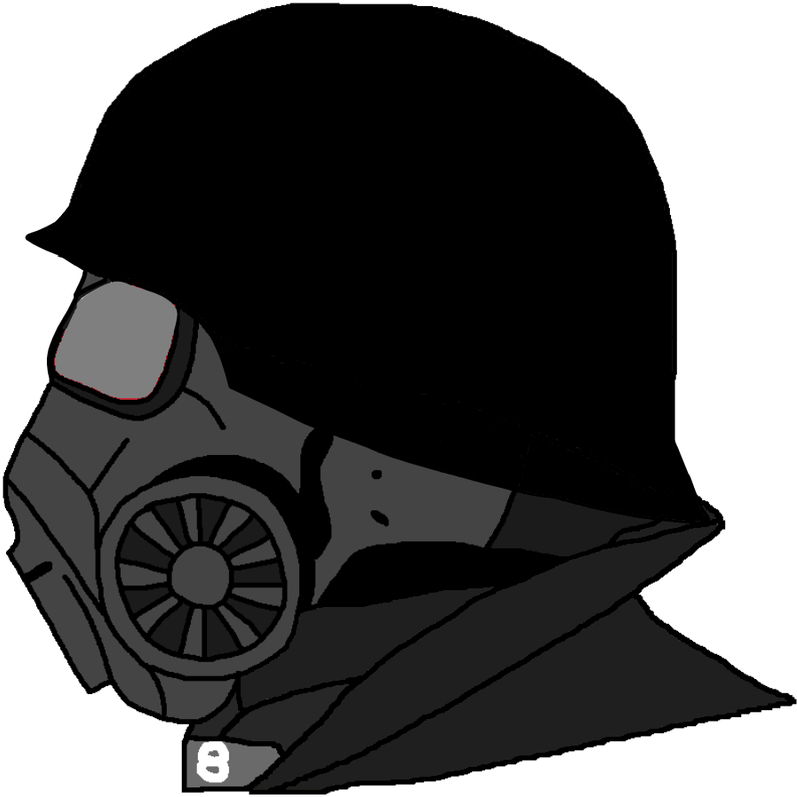
Label: 4_Yes_Chad